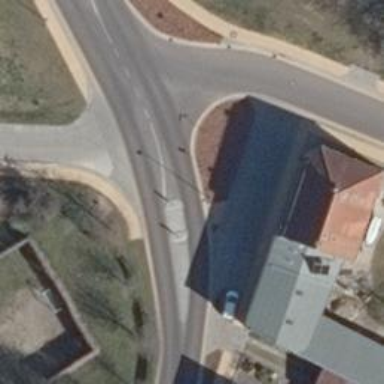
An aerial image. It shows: Traffic calming island.